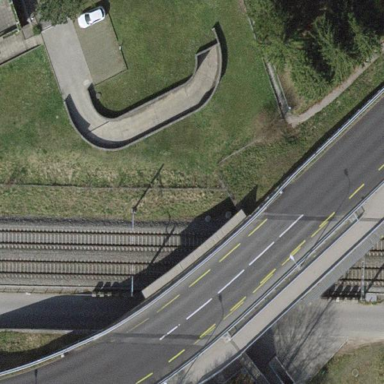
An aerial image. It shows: Man-made bridge.